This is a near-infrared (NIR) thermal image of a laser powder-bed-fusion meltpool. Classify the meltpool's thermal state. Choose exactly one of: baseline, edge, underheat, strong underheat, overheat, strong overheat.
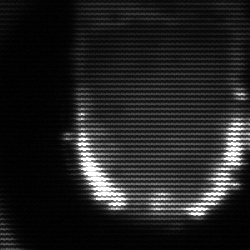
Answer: baseline